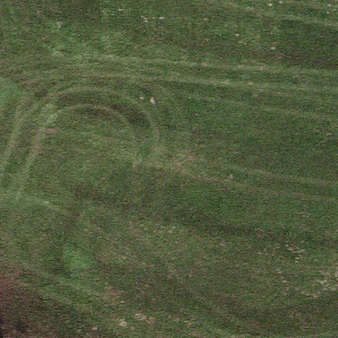
Label: other